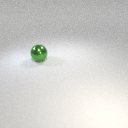
large green metal sphere